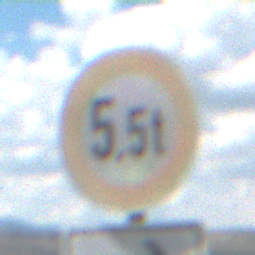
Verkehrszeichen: TatsaechlicheMasse
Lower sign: RichtungsangabeDurchPfeile5
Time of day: Midday
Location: Outdoor (Nature)
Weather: PartlyCloudy
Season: Autumn
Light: Natural